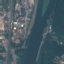
Label: River